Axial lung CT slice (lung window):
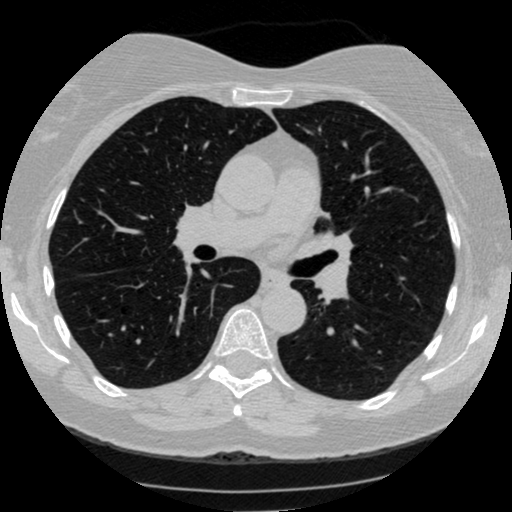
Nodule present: no